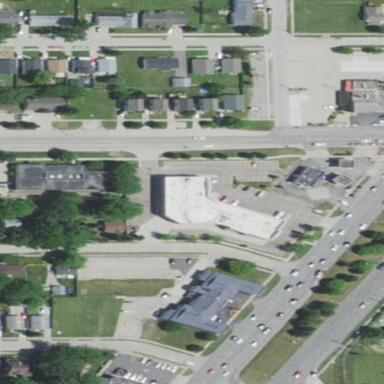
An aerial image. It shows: Retail area.